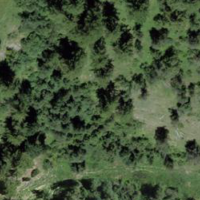
EUNIS habitat code: 41
Species observed at this site:
Clinopodium vulgare